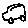
Label: car